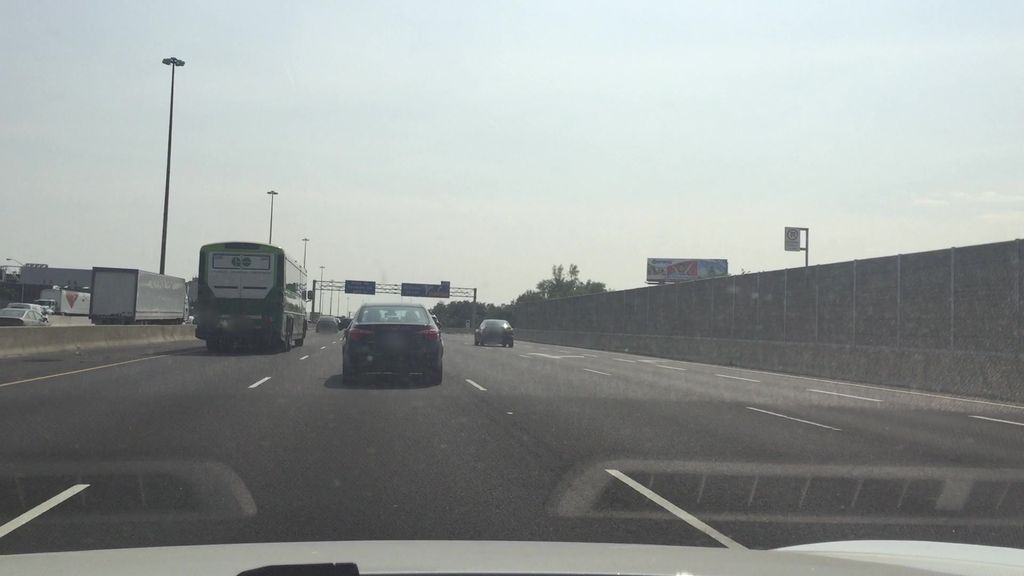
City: toronto